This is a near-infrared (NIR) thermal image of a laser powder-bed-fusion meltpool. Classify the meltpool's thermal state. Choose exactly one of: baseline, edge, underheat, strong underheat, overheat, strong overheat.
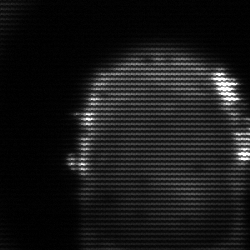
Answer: baseline